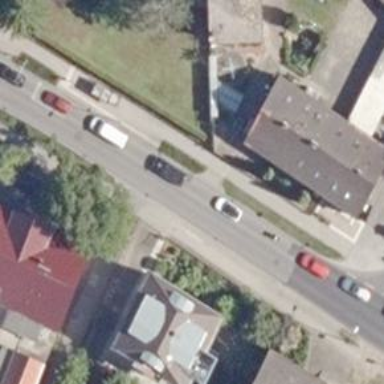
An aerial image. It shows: Secondary road with asphalt surface and separate sidewalk. No parking is allowed on both sides of the road.